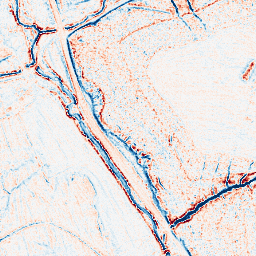
Category: edge_preserving
Decomposition family: anisotropic_diffusion
Decomposition parameters: iterations: 20
kappa: 30
gamma: 0.05
Upsampling method: sinc_blackman
Upsampling parameters: scale: 8
kernel_size: 16
Upsampling scale: 8